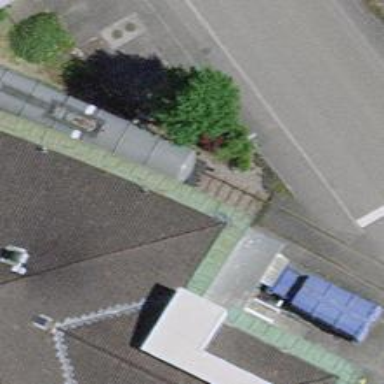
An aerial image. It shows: Railway switch.